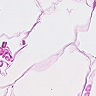
Metastatic tissue present: no